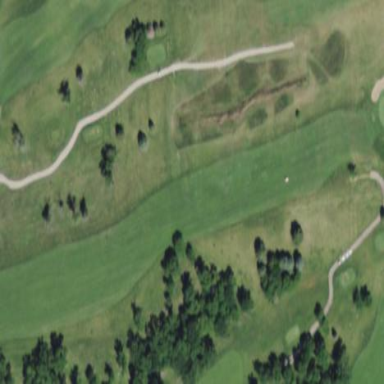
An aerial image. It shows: Rough area in golf course.